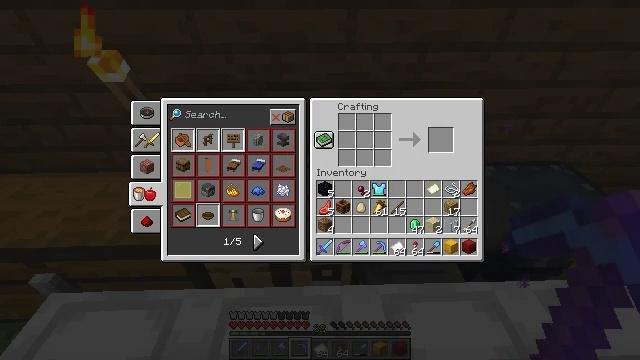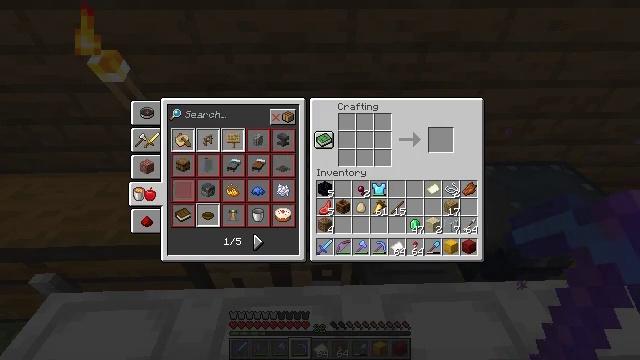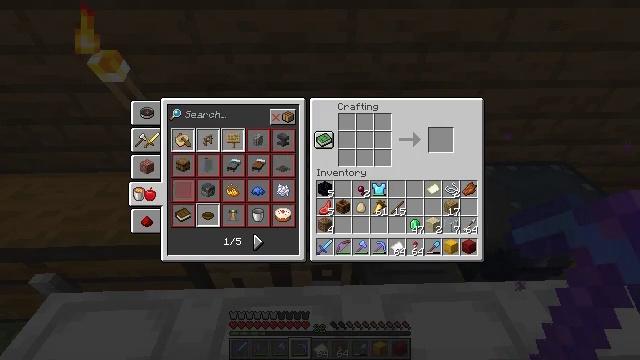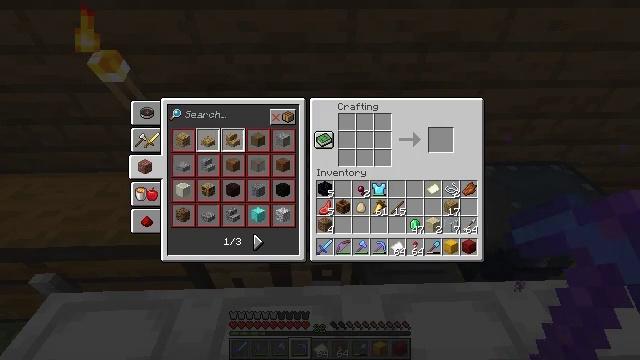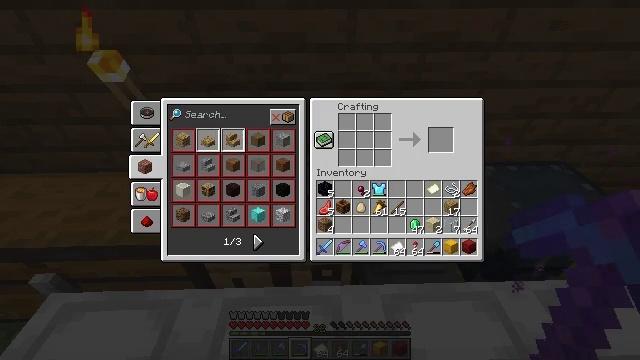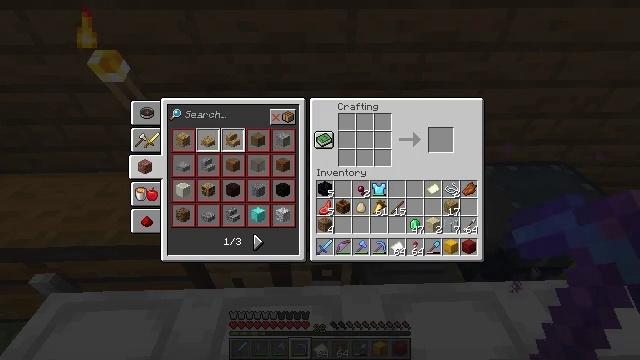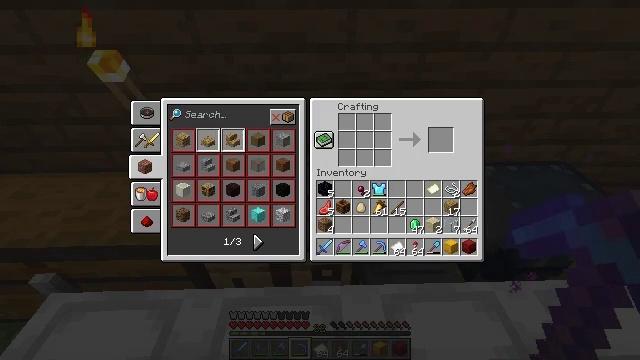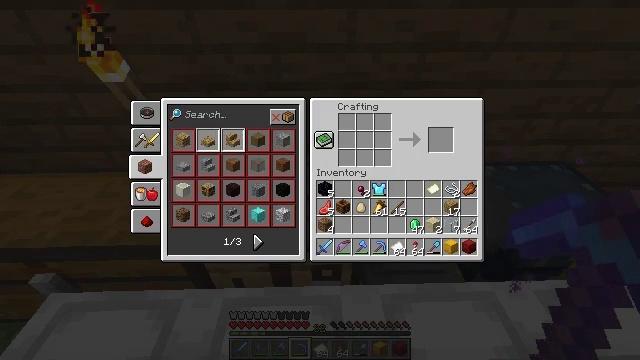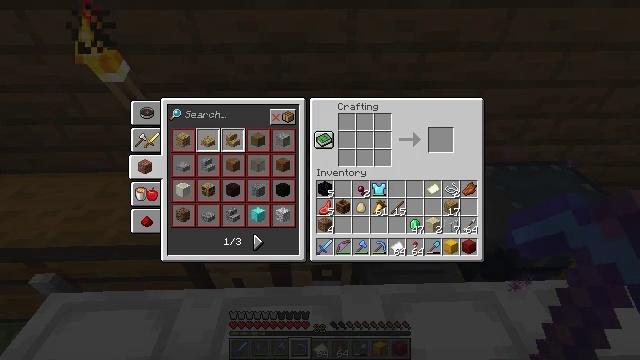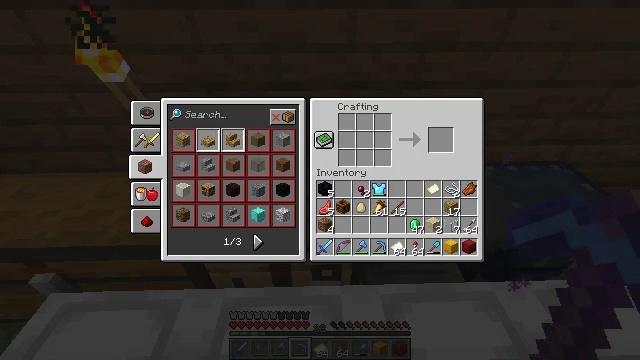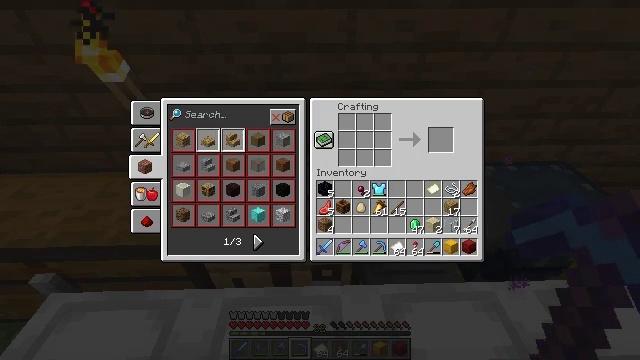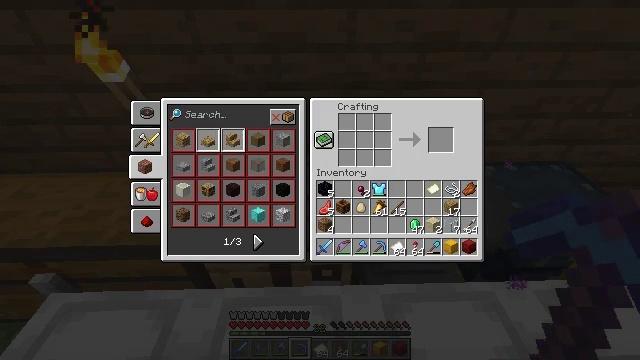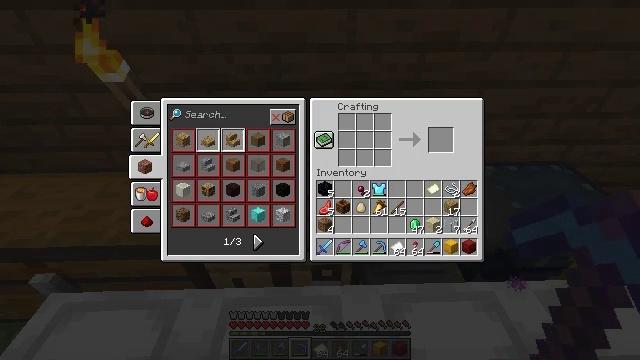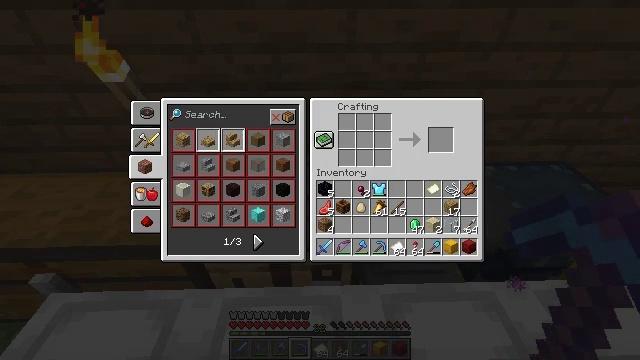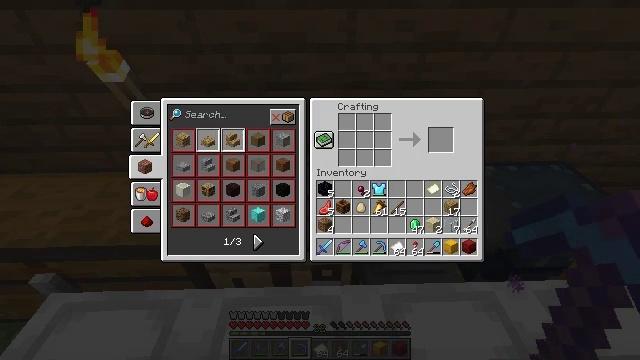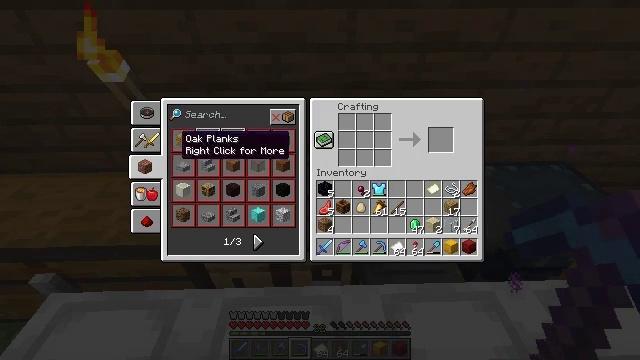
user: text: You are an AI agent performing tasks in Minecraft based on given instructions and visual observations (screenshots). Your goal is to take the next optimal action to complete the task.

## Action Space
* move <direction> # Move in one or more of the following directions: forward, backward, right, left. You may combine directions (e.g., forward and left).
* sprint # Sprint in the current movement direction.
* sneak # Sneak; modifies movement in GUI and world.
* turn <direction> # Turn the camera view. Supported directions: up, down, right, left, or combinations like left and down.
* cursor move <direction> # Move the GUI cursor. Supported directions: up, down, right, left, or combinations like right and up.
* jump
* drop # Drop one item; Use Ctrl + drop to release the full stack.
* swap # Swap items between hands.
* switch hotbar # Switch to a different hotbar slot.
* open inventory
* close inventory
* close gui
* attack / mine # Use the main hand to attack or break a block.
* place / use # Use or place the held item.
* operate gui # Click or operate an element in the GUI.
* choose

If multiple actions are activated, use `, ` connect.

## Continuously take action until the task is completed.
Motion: motion action
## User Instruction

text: Get glass pane by crafting with glass blocks.
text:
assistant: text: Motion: no_op
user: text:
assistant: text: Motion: no_op
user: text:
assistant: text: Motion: operate gui
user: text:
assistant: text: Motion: operate gui
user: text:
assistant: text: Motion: operate gui
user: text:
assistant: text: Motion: operate gui
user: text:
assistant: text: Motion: no_op
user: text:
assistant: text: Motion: no_op
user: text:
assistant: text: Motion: cursor move up
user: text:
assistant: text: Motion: cursor move up
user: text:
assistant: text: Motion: no_op
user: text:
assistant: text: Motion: no_op
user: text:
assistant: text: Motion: no_op
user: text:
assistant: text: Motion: no_op
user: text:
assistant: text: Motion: cursor move right and down
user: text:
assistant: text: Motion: cursor move right and down
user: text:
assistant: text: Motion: cursor move right and down
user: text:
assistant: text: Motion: cursor move down
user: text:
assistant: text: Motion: no_op
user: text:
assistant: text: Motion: no_op
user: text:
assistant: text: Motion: no_op
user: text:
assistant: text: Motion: cursor move down
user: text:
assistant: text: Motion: operate gui
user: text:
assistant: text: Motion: operate gui
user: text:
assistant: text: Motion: operate gui
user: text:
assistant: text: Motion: no_op
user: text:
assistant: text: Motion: no_op
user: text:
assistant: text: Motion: no_op
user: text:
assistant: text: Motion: no_op
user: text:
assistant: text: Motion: no_op